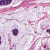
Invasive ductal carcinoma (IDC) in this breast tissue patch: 1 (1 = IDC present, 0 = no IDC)